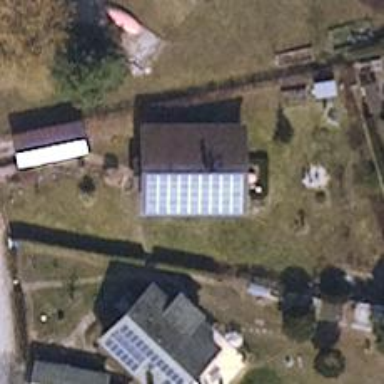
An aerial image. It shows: Small solar photovoltaic panel used as generator to produce electricity.